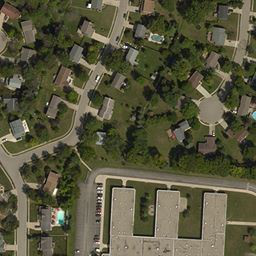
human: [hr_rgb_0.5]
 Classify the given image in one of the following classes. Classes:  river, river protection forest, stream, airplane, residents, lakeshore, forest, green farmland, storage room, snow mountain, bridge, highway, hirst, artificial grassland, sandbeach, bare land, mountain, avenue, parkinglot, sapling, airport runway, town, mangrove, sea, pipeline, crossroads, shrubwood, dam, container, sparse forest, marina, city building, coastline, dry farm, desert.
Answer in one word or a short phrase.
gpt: town